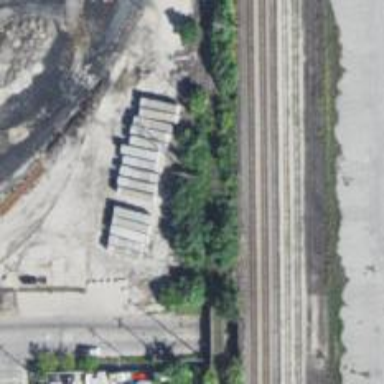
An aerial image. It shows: Abandoned railway.